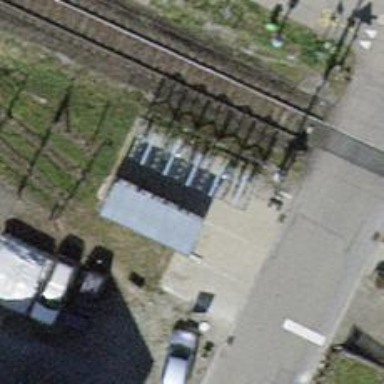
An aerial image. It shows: Bicycle parking area.